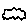
Label: cloud